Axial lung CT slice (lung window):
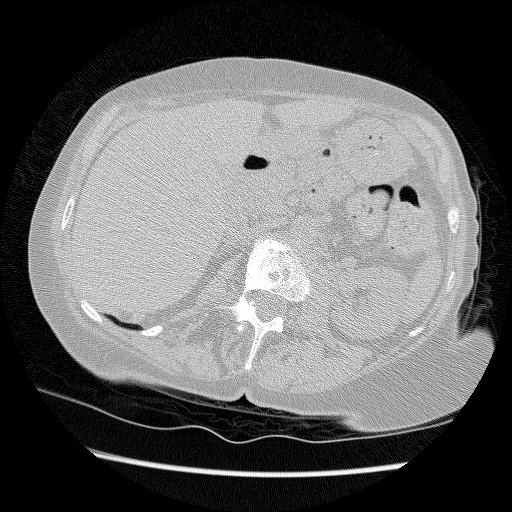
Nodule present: no